【题型】选择题　【知识点】平面几何　【难度】easy
如图，$\triangle ABC$ 与 $\triangle A'B'C'$ 关于点 $O$ 成中心对称，则下列结论不成立的是（）

A. 点 $A$ 与点 $A'$ 是对称点 \quad\quad\quad\quad B. $BO=B'O$

C. $\angle AOB=\angle A'OB'$ \quad\quad\quad\quad D. $\angle ACB=\angle C'A'B'$
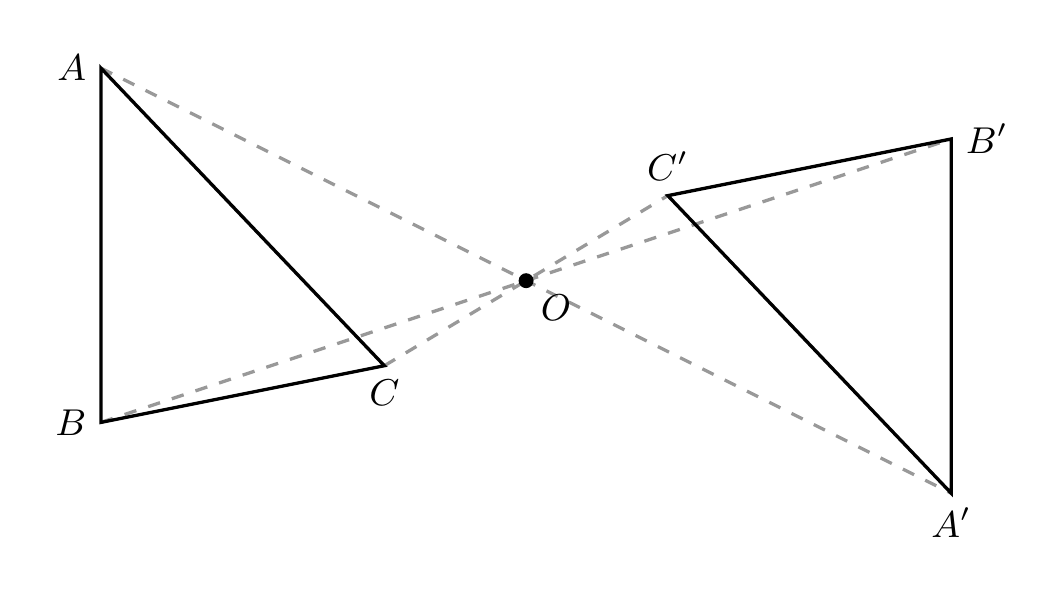
【解答】
【答案】D

【分析】根据中心对称的性质判断即可。

【详解】解：$\because \triangle ABC$ 与 $\triangle A'B'C'$ 关于点 $O$ 成中心对称，

$\therefore$ 点 $A$ 与 $A'$ 是一组对称点，$OB=OB'$，$\angle AOB=\angle A'OB'$，

$\therefore A$，$B$，$C$ 都不合题意。

$\because \angle ACB$ 与 $\angle C'A'B'$ 不是对应角，

$\therefore \angle ACB=\angle C'A'B'$ 不成立。

故选：D。

【点睛】本题考查中心对称的性质，掌握中心对称的性质是求解本题的关键。